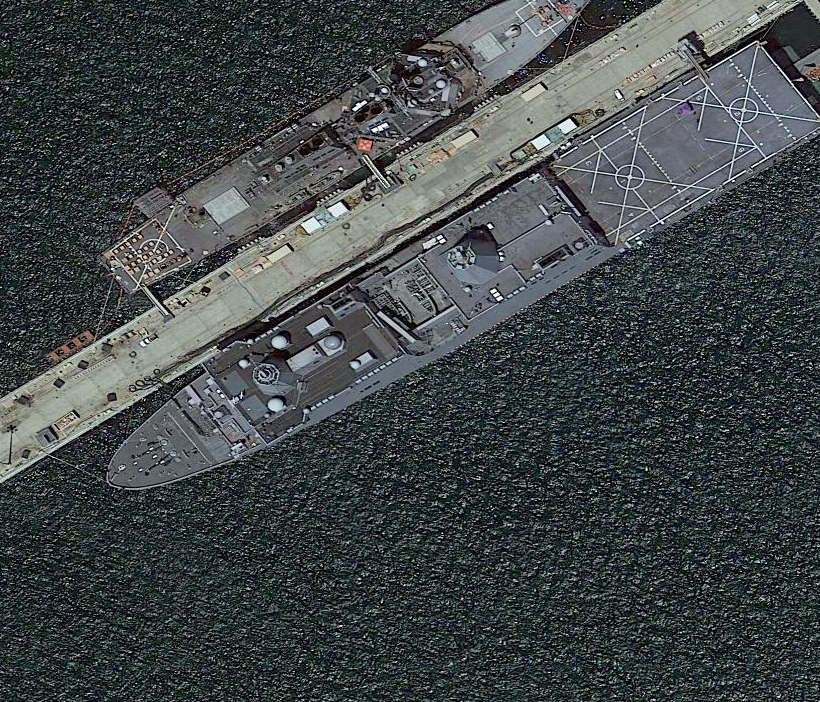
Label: San_Antonio-class_transport_dock